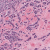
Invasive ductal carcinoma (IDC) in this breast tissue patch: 1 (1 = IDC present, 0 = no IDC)